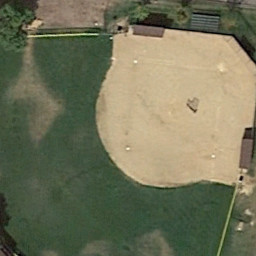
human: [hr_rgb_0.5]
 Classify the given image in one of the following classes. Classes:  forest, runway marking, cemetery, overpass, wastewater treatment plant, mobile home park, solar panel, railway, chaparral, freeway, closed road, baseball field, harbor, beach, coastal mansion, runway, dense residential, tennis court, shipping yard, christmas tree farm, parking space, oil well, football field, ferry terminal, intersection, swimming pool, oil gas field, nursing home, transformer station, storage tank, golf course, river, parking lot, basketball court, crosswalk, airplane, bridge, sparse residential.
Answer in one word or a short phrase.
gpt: baseball field